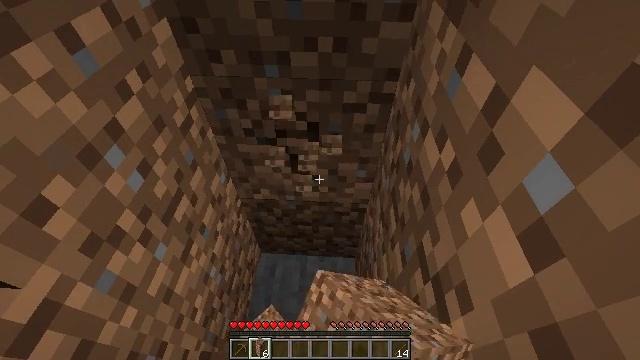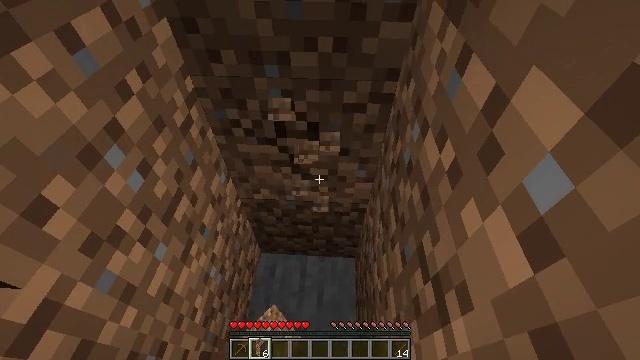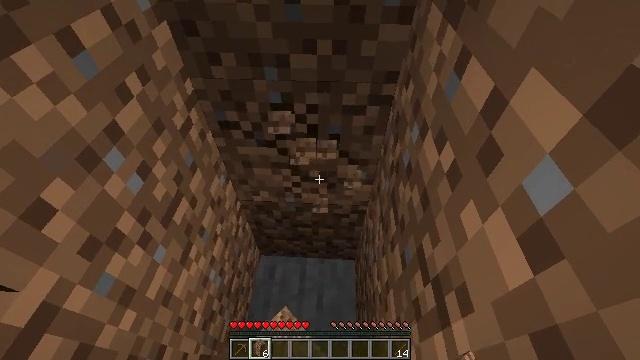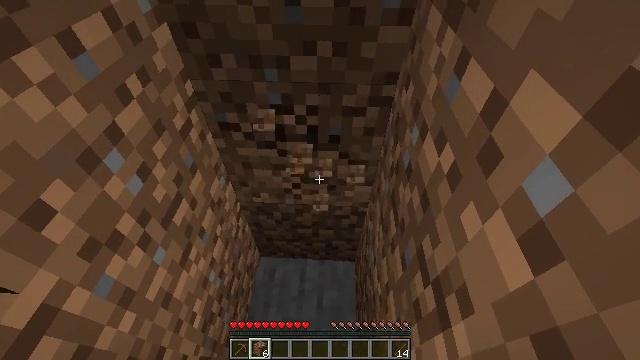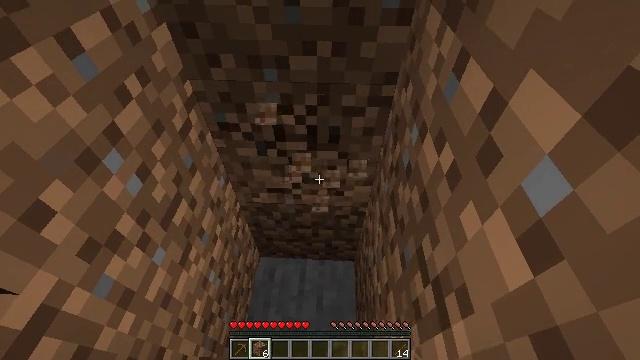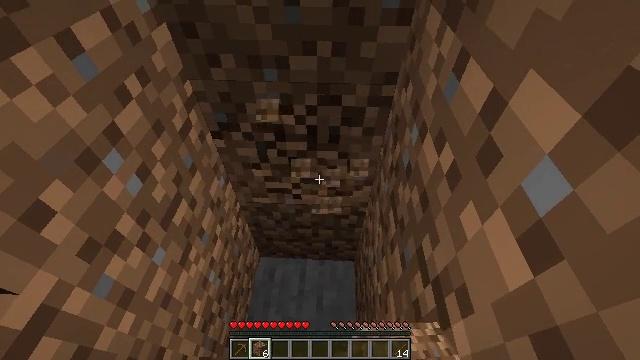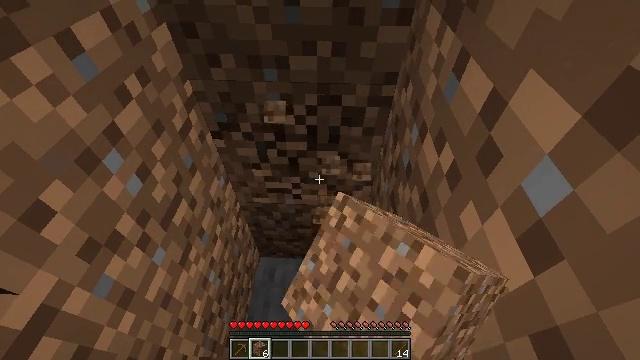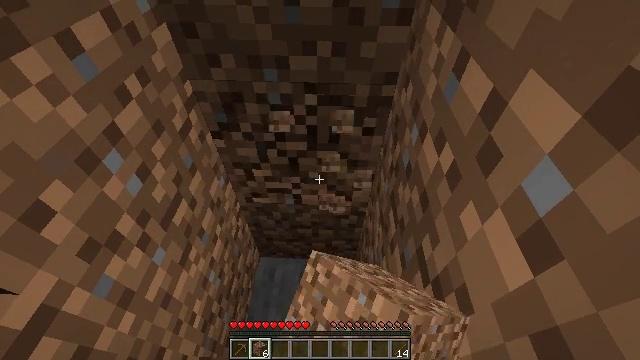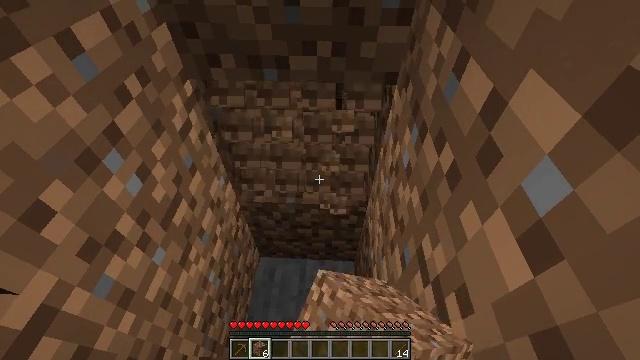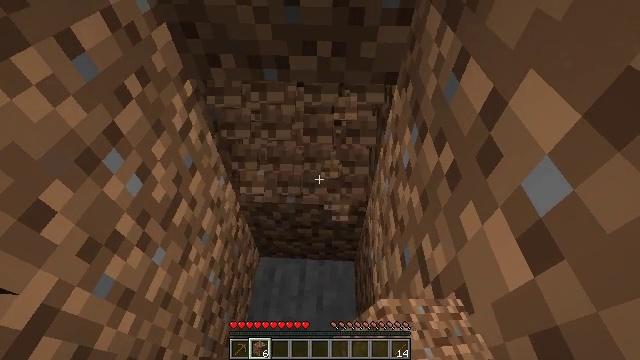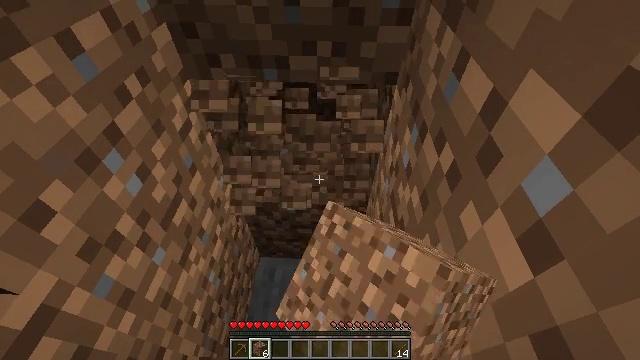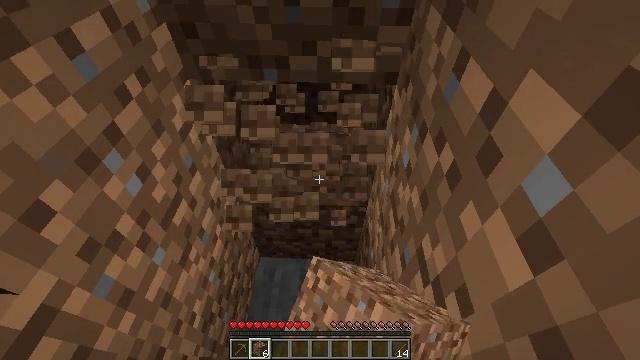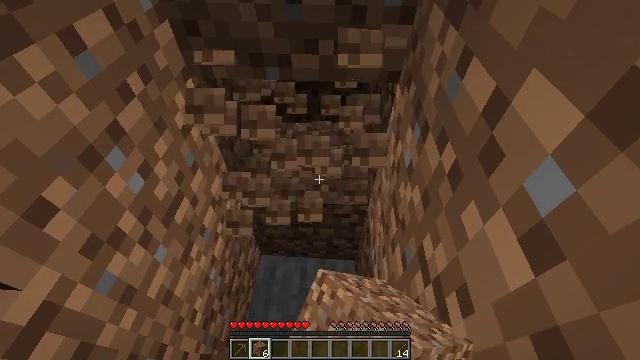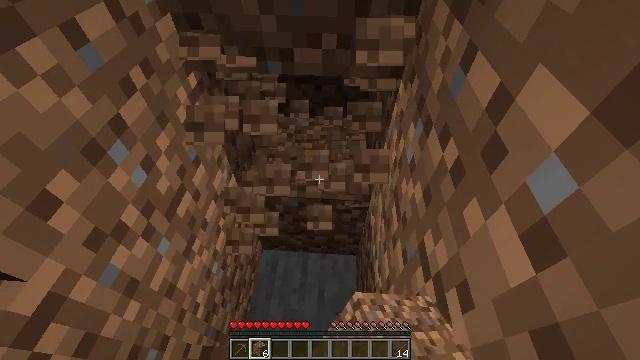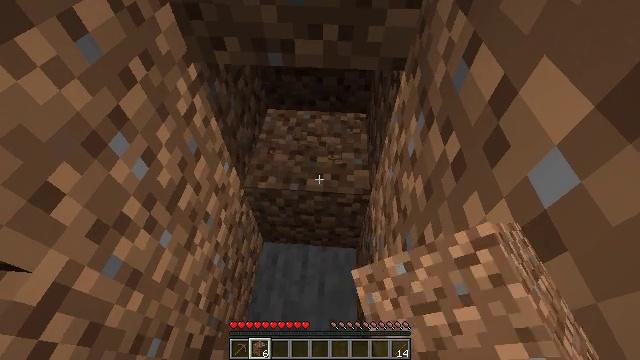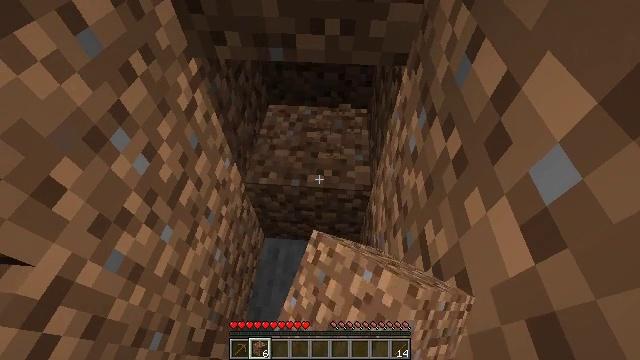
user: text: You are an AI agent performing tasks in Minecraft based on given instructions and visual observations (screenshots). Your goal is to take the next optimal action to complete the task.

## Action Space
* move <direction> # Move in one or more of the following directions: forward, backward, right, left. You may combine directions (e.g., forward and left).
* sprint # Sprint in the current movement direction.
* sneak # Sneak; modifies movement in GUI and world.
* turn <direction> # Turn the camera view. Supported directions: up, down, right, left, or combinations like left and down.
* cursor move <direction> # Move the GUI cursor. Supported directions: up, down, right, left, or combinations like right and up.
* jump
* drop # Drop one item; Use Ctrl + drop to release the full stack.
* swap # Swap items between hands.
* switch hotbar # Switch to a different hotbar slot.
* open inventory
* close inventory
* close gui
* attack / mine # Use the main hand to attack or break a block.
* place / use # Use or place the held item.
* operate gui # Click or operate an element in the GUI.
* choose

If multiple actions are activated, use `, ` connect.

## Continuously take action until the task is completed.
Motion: motion action
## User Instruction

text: Gather dirt.
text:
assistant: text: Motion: attack / mine
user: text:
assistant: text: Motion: attack / mine
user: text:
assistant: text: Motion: attack / mine
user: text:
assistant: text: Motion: attack / mine
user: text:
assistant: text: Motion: attack / mine
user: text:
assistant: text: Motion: attack / mine
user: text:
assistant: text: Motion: attack / mine
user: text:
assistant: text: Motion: attack / mine
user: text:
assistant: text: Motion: attack / mine
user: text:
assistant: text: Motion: attack / mine
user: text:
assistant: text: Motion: attack / mine
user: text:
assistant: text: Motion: attack / mine
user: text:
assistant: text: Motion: turn down, attack / mine
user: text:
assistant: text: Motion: turn down, attack / mine
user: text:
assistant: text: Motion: attack / mine
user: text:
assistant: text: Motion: attack / mine
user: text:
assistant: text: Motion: attack / mine
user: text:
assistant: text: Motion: attack / mine
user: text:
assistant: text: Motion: attack / mine
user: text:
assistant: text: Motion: attack / mine
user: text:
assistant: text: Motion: attack / mine
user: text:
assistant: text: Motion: attack / mine
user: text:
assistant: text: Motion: attack / mine
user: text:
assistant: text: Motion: attack / mine
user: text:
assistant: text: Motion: attack / mine
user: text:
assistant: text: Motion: attack / mine
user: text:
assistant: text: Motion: attack / mine
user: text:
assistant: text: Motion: attack / mine
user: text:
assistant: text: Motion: attack / mine
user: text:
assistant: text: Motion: attack / mine